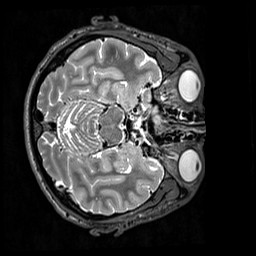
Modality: T2w
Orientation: axial
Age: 28
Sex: male
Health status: healthy
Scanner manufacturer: siemens
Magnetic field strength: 3 T
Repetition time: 3.2 s
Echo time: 0.568 s